Aerial crown-view tile of a tropical tree (Barro Colorado Island, Panama), acquired 20250317:
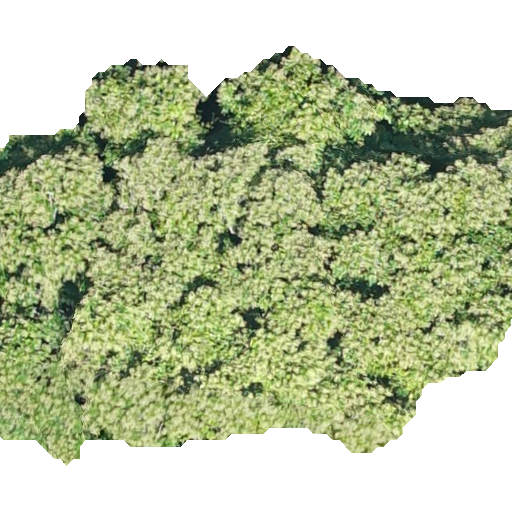
Species: Anacardium excelsum
GBIF accepted scientific name: Anacardium excelsum
Crown area: 287.596 m²